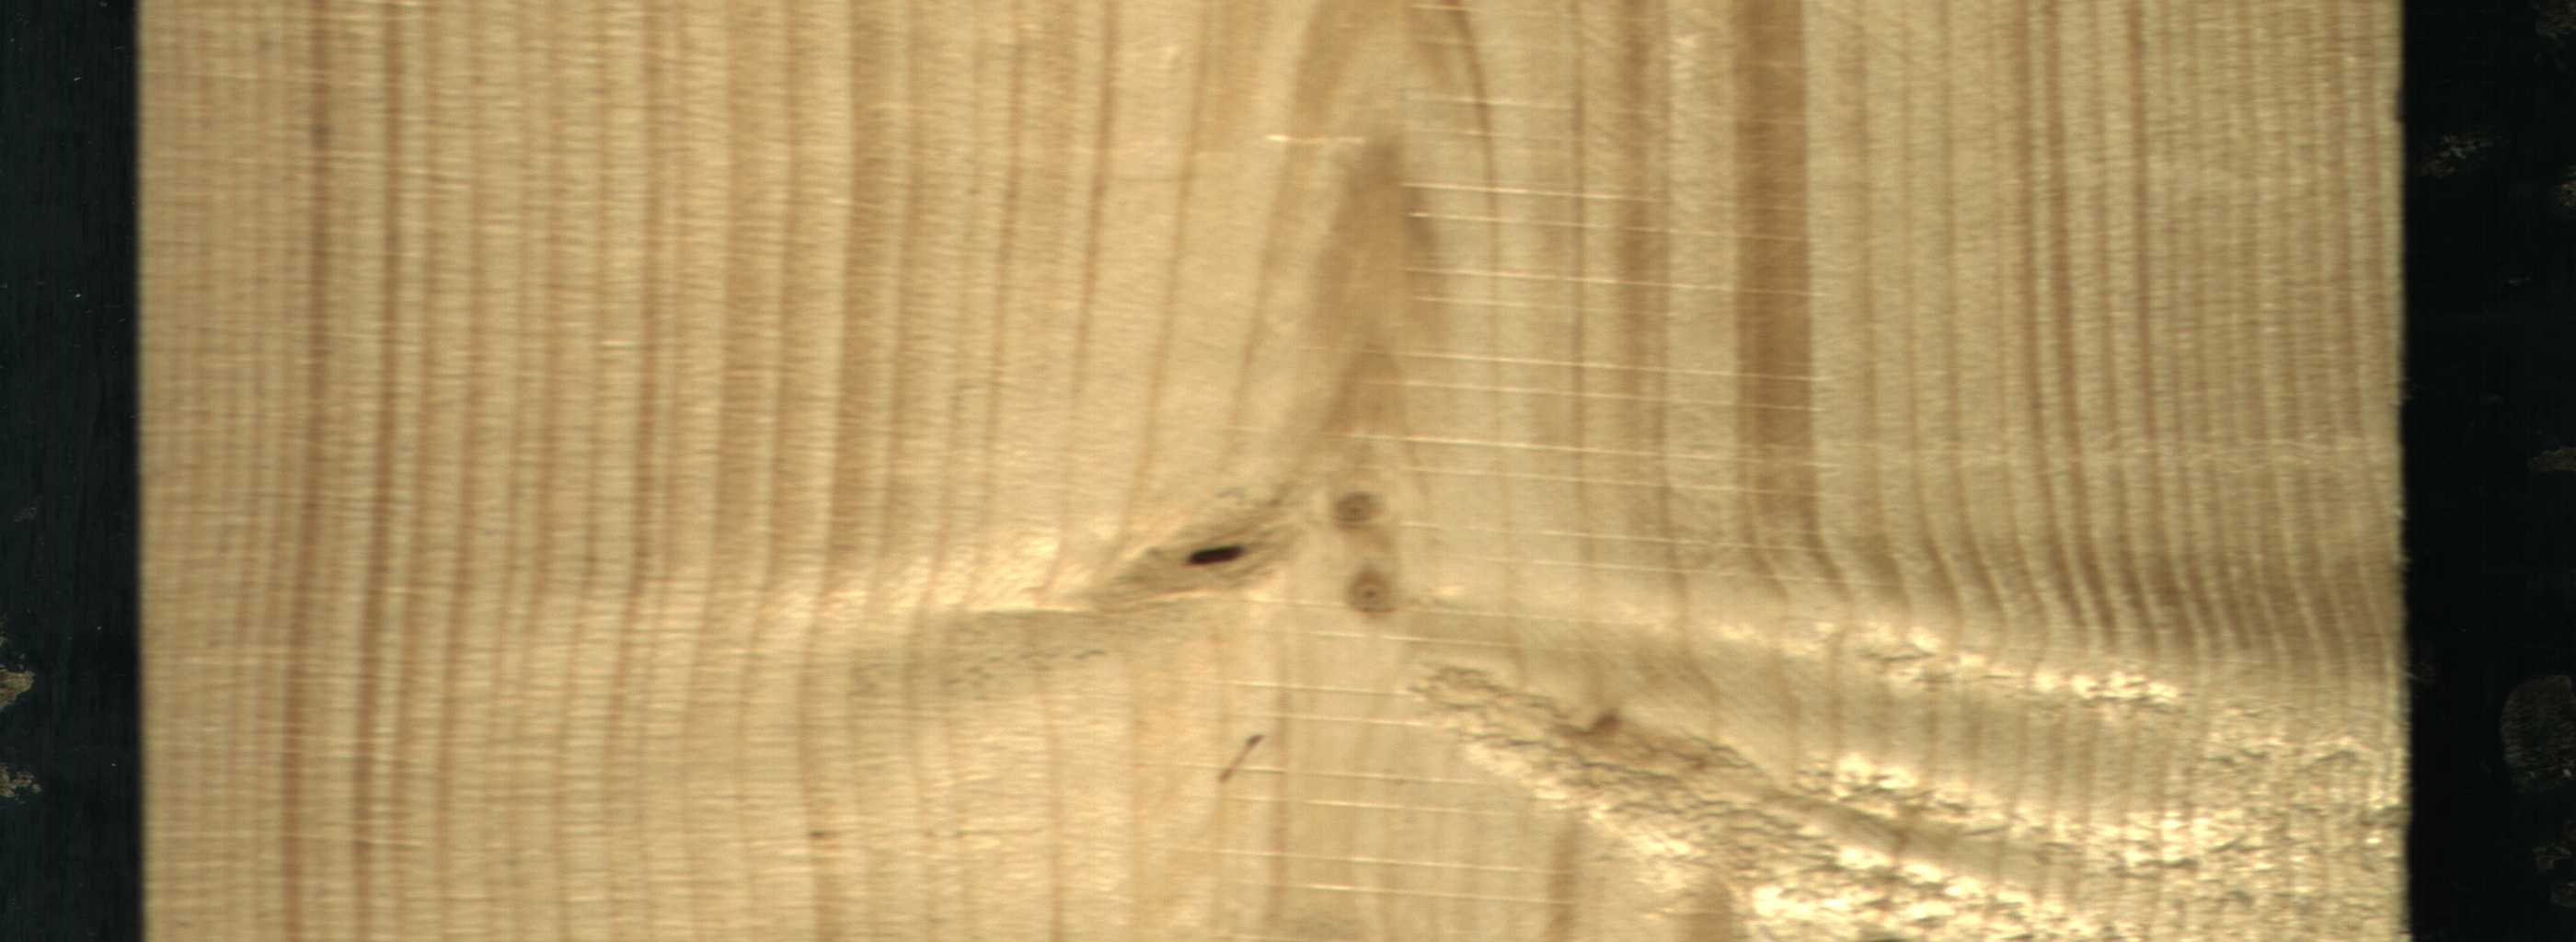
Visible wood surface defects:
Quartzity
Dead_Knot
Live_Knot
Live_Knot